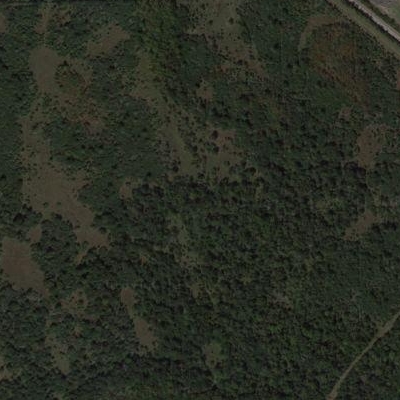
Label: Forest